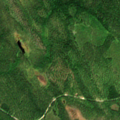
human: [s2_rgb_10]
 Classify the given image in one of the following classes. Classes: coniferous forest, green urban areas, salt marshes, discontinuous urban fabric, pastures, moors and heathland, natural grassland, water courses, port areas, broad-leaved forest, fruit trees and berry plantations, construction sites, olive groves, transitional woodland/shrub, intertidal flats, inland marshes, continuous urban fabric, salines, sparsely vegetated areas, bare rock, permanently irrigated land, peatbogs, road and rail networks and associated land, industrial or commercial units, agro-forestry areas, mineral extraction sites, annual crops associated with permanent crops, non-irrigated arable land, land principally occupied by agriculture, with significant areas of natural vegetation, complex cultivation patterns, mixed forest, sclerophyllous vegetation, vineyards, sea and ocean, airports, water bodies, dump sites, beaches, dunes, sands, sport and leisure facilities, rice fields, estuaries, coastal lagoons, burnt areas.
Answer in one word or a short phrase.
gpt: coniferous forest